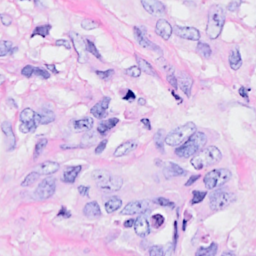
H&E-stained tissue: Breast